Question: I want to use the "immersive mode" in my app.
I am following the documentation and working properly:
'''
private View mDecorView;
...
@Override
public void onWindowFocusChanged(boolean hasFocus) {
super.onWindowFocusChanged(hasFocus);
if (hasFocus) {
mDecorView.setSystemUiVisibility(View.SYSTEM_UI_FLAG_LAYOUT_STABLE
| View.SYSTEM_UI_FLAG_LAYOUT_HIDE_NAVIGATION
| View.SYSTEM_UI_FLAG_LAYOUT_FULLSCREEN
| View.SYSTEM_UI_FLAG_HIDE_NAVIGATION
| View.SYSTEM_UI_FLAG_FULLSCREEN
| View.SYSTEM_UI_FLAG_IMMERSIVE_STICKY);
}
}
...
@Override
public void onCreate(Bundle savedInstanceState) {
super.onCreate(savedInstanceState);
setContentView(R.layout.test);
mDecorView = getWindow().getDecorView();
}
'''
This enables immersive full-screen mode.
My problem is that I want to use only FLAG_IMMERSIVE_STICKY, as the same result as the Trello app:

The bars are transparent and are always visible.
I searched for information and different combinations, but I get the result I want.
I appreciate any help.
Thank you!
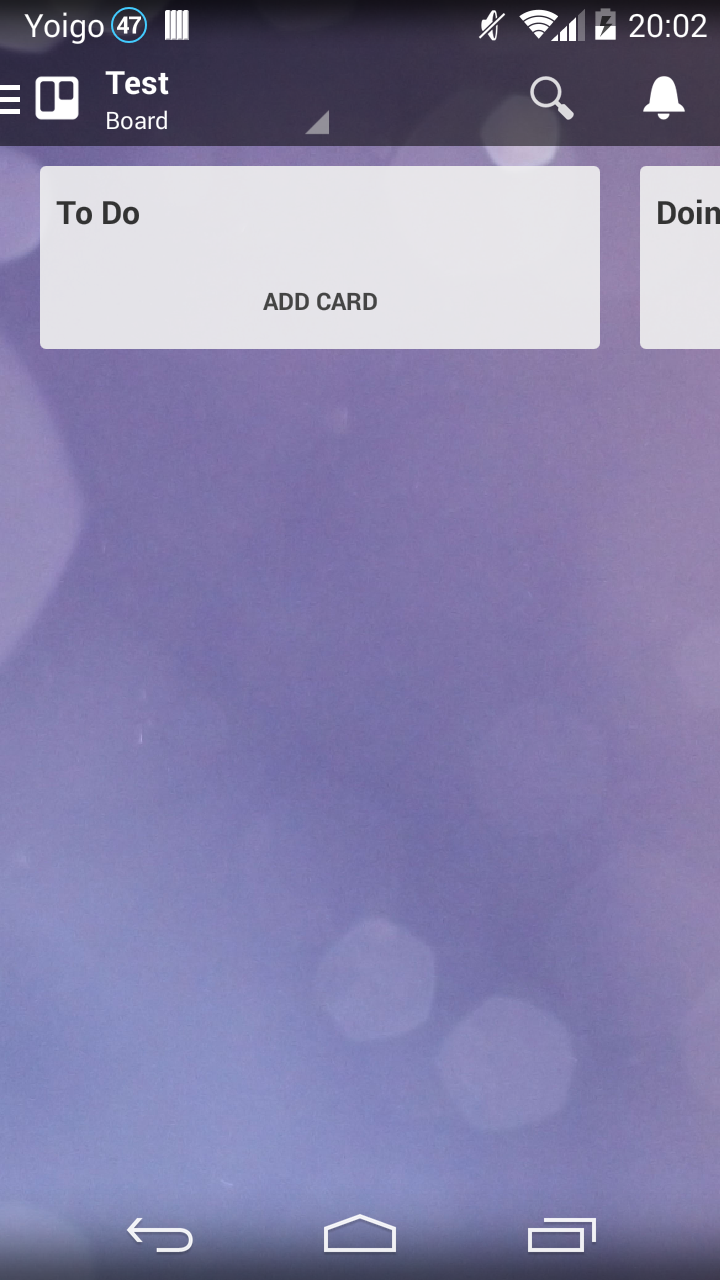
Answer: The documentation also states that you have to set the UI Flags for the activity in the onCreate method.
- <URL>
Implement these two methods and call hideSystemUI in the onCreate method
'''
// This snippet hides the system bars.
private void hideSystemUI() {
// Set the IMMERSIVE flag.
// Set the content to appear under the system bars so that the content
// doesn't resize when the system bars hide and show.
mDecorView.setSystemUiVisibility(
View.SYSTEM_UI_FLAG_LAYOUT_STABLE
| View.SYSTEM_UI_FLAG_LAYOUT_HIDE_NAVIGATION
| View.SYSTEM_UI_FLAG_LAYOUT_FULLSCREEN
| View.SYSTEM_UI_FLAG_HIDE_NAVIGATION // hide nav bar
| View.SYSTEM_UI_FLAG_FULLSCREEN // hide status bar
| View.SYSTEM_UI_FLAG_IMMERSIVE);
}
// This snippet shows the system bars. It does this by removing all the flags
// except for the ones that make the content appear under the system bars.
private void showSystemUI() {
mDecorView.setSystemUiVisibility(
View.SYSTEM_UI_FLAG_LAYOUT_STABLE
| View.SYSTEM_UI_FLAG_LAYOUT_HIDE_NAVIGATION
| View.SYSTEM_UI_FLAG_LAYOUT_FULLSCREEN);
}
'''
This should hide the statusBar and the navigationBar.
The documentation states that this should hide both, navigation and statusbar.
For me it just hides the StatusBar.
I hope this helps.